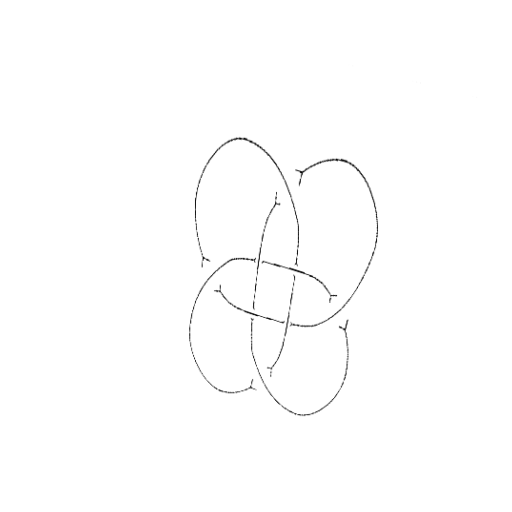
Crossing number: 8